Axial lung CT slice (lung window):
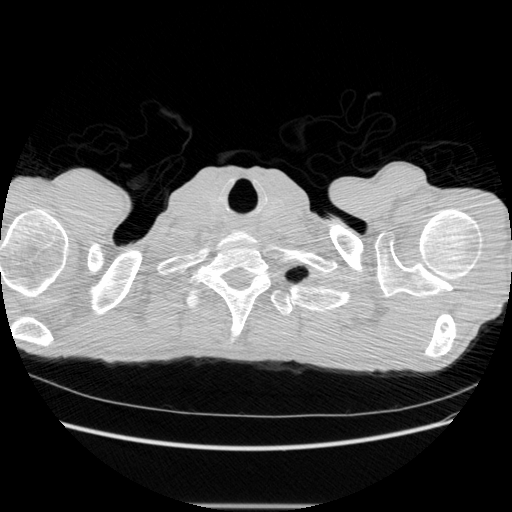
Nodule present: no